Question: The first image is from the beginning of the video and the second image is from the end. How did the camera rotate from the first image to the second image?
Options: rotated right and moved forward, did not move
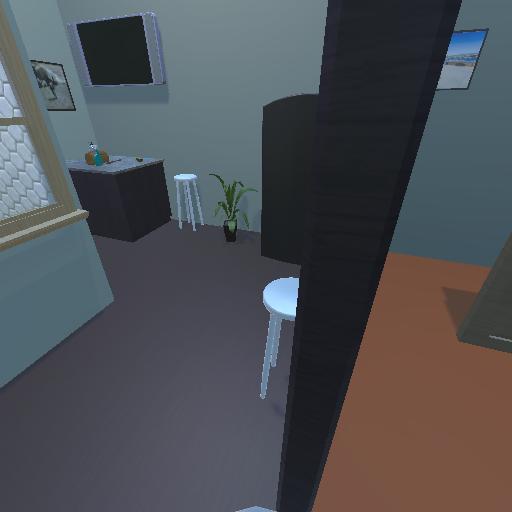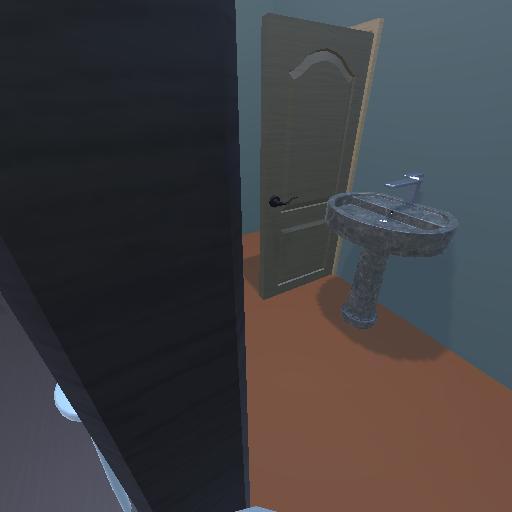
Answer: rotated right and moved forward